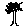
Label: tree